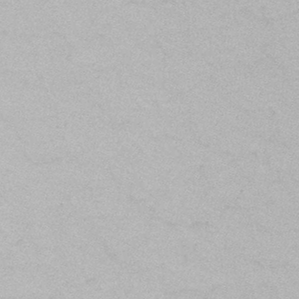
Label: frost